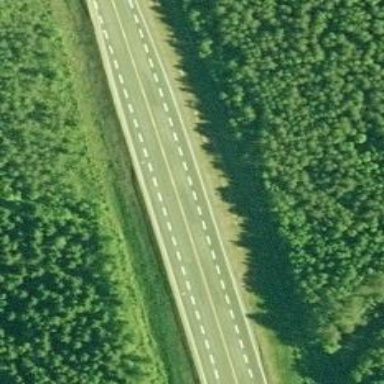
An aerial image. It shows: Asphalt trunk highway designated as motorroad.